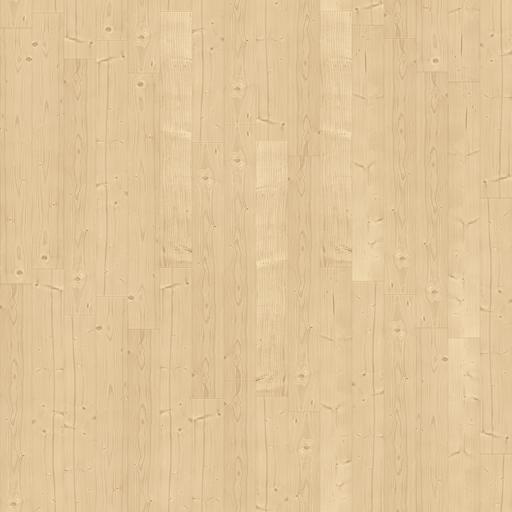
Tags: floor flooring parquet planks wood wooden